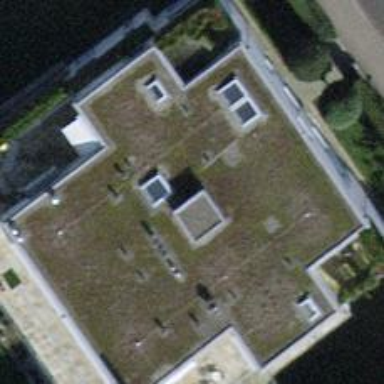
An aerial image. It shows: Building with flat roof.